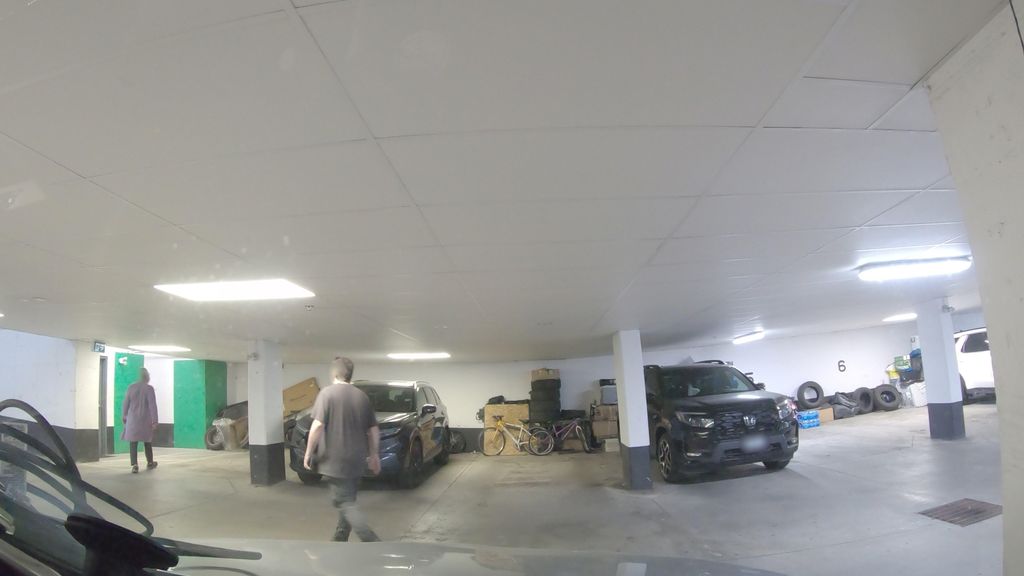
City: toronto